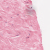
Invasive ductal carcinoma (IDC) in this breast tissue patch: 0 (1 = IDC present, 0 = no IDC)